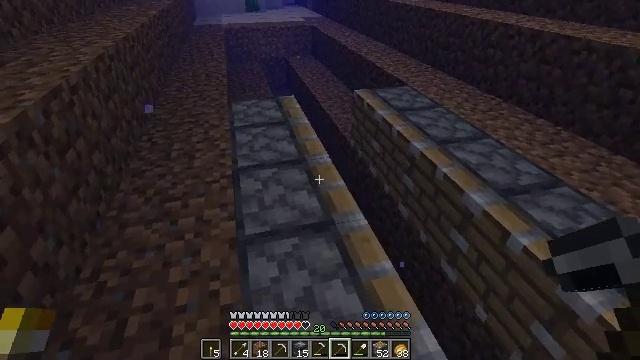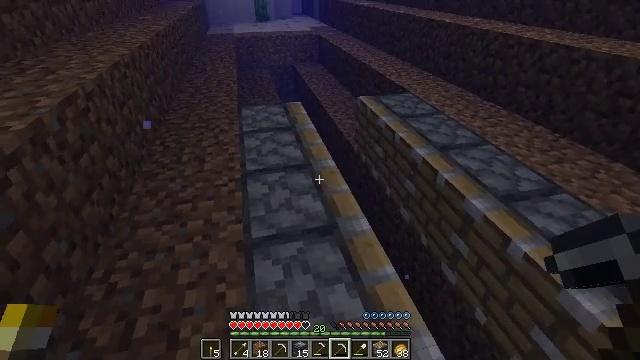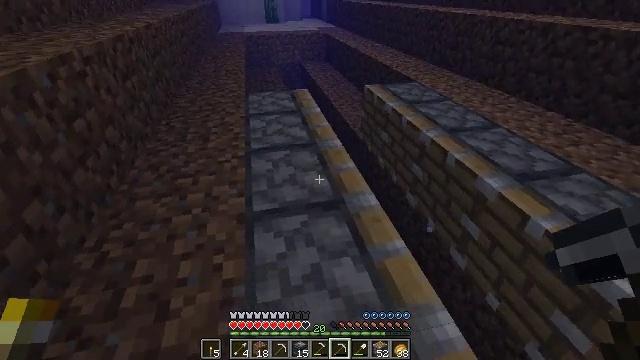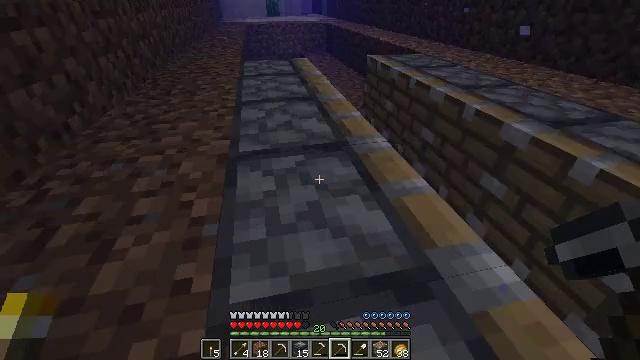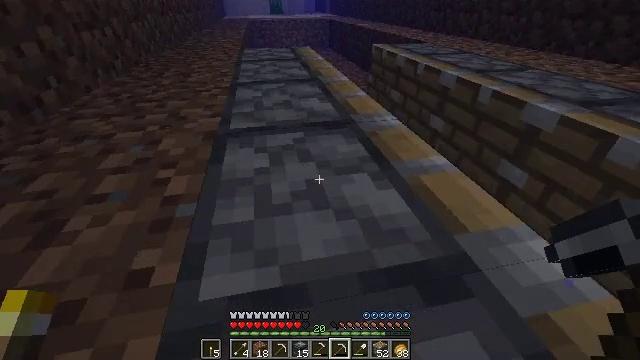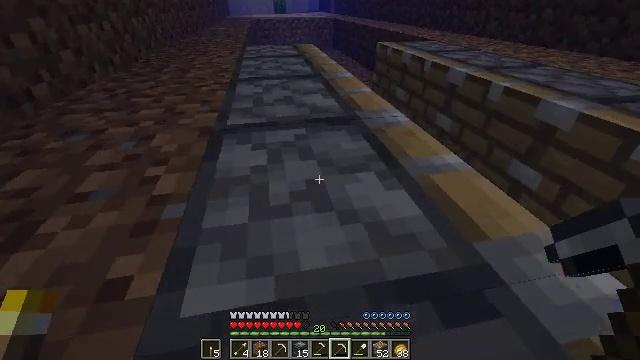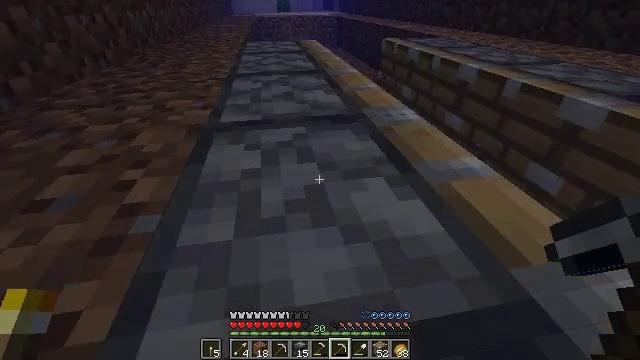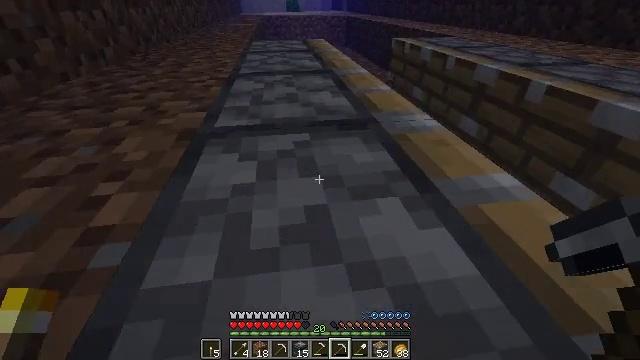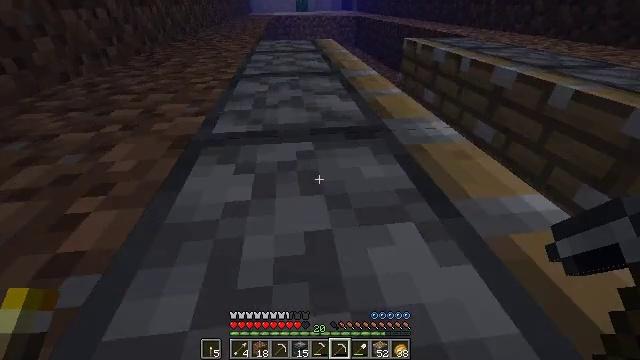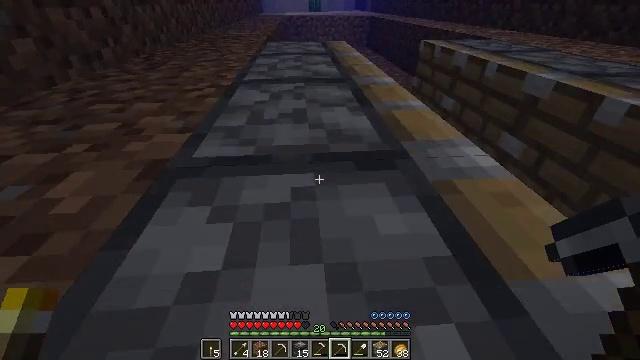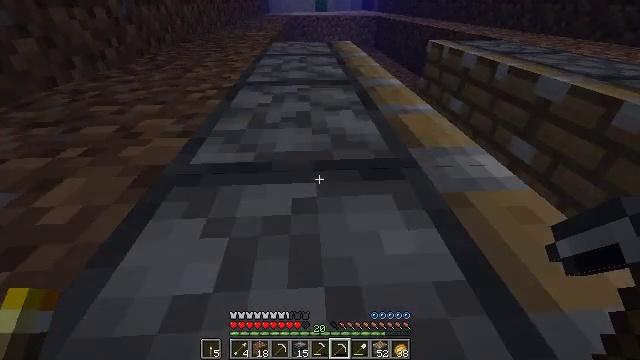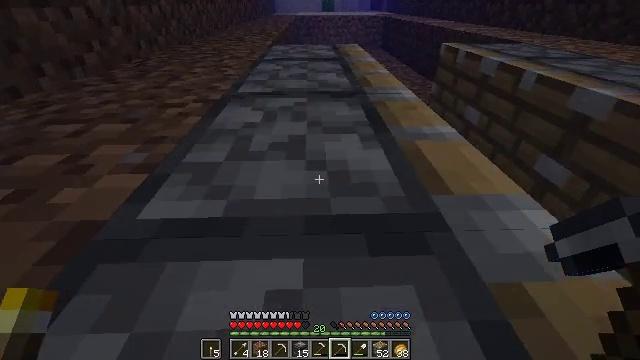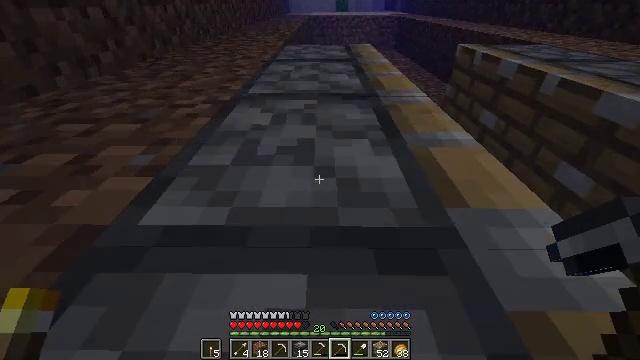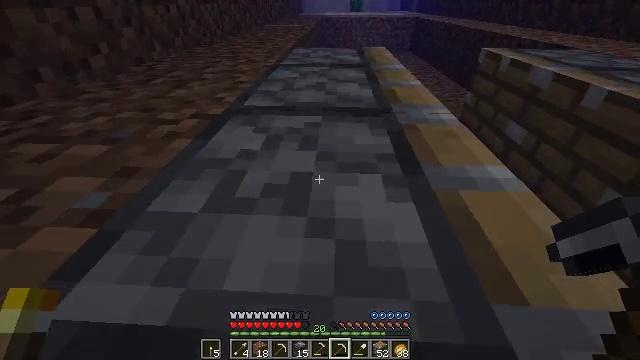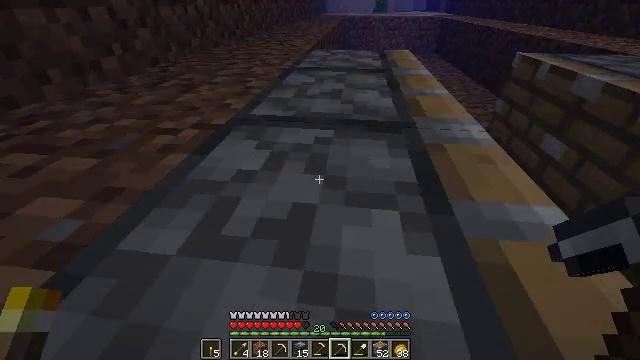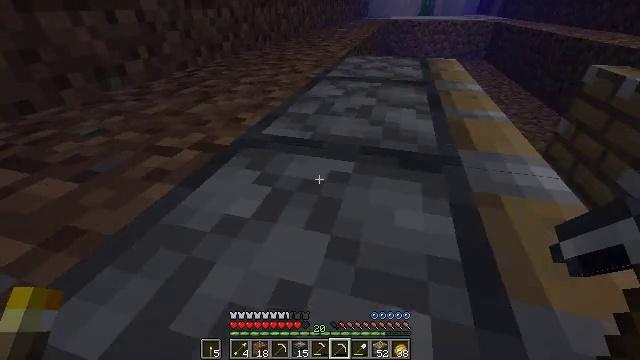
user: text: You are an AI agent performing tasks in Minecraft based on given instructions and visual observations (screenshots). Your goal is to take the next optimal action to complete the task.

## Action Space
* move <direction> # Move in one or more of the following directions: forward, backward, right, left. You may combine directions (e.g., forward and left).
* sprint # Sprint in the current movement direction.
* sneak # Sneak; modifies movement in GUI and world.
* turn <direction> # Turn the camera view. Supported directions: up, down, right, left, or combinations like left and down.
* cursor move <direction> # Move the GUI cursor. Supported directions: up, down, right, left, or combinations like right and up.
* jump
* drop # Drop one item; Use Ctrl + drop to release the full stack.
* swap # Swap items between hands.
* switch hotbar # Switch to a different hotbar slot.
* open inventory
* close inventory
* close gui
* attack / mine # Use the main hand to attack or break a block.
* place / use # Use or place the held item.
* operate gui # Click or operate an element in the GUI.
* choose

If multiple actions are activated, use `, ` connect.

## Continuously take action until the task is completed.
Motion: motion action
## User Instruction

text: Recycle the piston block.
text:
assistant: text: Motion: move forward, sprint, turn left
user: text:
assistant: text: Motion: move forward, sprint, turn left
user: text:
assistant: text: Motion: move forward, sprint
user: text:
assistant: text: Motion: move forward, sprint
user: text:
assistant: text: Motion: move forward
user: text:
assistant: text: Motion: move forward, sprint
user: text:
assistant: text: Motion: move forward, sprint, turn left
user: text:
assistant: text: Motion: move forward, sprint, turn left
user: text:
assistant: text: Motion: move forward, sprint, turn left
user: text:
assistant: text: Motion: move forward, turn left
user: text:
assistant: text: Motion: move forward, turn left
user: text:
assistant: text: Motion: move forward, turn left
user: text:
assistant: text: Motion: move forward, turn left
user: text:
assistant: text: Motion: move forward, turn left
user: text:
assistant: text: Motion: move forward, turn left, jump
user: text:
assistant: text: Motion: move forward, turn left, jump
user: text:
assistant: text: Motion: move forward, turn left, jump
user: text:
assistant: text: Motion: move forward, turn left, jump
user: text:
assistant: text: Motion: move forward, turn left, jump
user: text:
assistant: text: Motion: move forward, turn left, jump
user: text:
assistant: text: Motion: move forward, turn left and up, jump
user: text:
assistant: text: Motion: move forward, turn left and up, jump
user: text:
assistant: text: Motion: move forward, jump
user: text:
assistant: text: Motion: move forward, turn right, jump
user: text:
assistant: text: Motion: move forward, sprint, jump
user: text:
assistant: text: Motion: move forward, sprint, jump
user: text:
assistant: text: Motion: move forward, sprint, jump
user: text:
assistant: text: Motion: move forward, sprint, jump
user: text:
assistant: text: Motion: move forward, sprint, jump
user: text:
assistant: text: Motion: move forward, sprint, turn left and up, jump